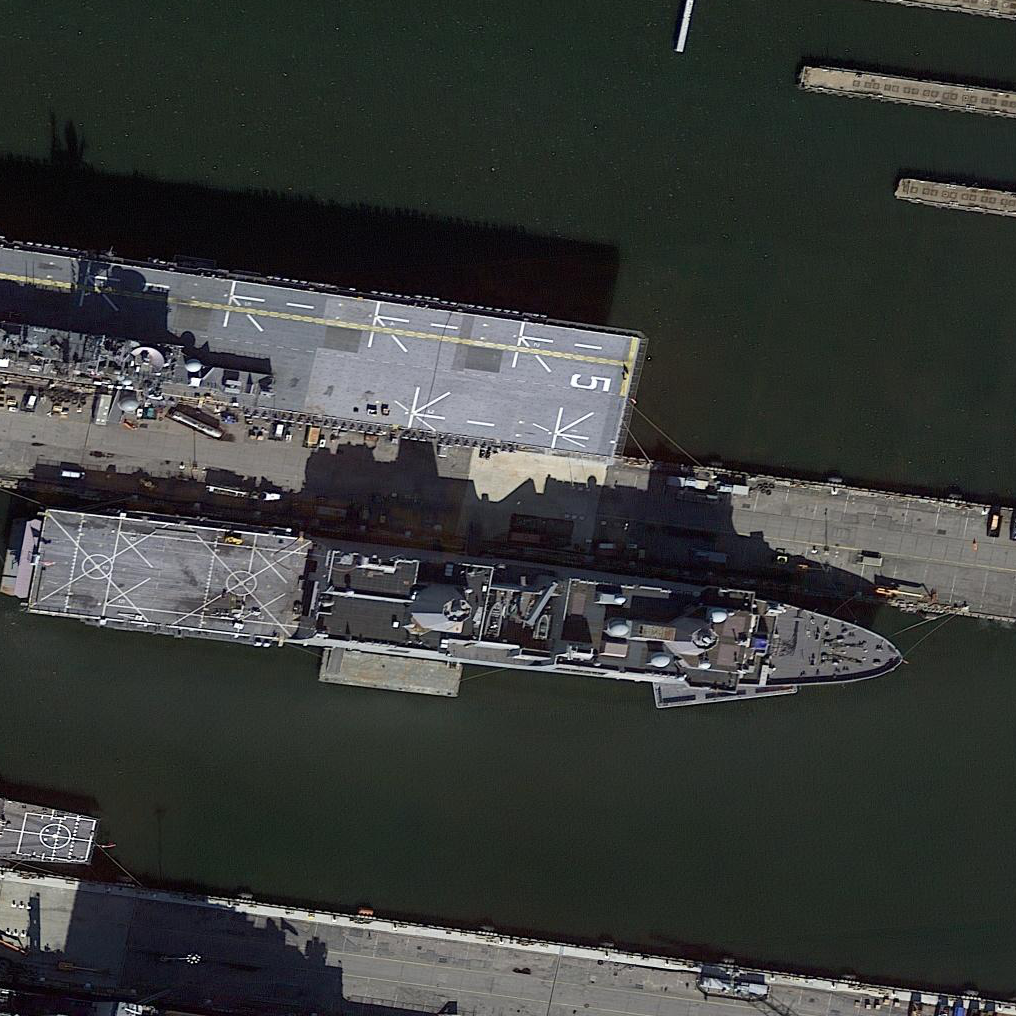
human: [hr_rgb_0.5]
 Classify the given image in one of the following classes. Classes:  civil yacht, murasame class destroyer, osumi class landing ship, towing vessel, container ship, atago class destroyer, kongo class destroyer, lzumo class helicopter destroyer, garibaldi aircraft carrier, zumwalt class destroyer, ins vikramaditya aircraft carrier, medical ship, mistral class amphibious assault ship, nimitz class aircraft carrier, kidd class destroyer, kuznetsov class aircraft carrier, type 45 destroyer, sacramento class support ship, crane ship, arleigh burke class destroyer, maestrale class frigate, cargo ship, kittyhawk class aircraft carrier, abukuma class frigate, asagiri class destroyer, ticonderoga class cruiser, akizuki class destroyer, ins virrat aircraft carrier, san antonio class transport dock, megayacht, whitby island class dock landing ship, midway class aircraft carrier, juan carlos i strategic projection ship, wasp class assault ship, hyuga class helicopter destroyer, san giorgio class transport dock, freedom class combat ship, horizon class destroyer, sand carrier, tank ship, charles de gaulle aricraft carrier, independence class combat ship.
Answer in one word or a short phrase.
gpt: San Antonio class transport dock